Question: I am having an error when I use an example from the Sencha Docs website. The example is a grid which you can find <URL>
So I tried to copy all the code, but for some reason it does not work for me.
'app.js'
'''
const test = Ext.define('KitchenSink.view.grid.CellEditing', {
extend: 'Ext.grid.Panel',
requires: [
'Ext.selection.CellModel',
'Ext.grid.*',
'Ext.data.*',
'Ext.util.*',
'Ext.form.*',
'KitchenSink.model.grid.Plant'
],
xtype: 'cell-editing',
title: 'Edit Plants',
frame: true,
initComponent: function() {
this.cellEditing = new Ext.grid.plugin.CellEditing({
clicksToEdit: 1
});
Ext.apply(this, {
width: 680,
height: 350,
plugins: [this.cellEditing],
store: new Ext.data.Store({
// destroy the store if the grid is destroyed
autoDestroy: true,
model: KitchenSink.model.grid.Plant,
proxy: {
type: 'ajax',
// load remote data using HTTP
url: 'resources/data/grid/plants.xml',
// specify a XmlReader (coincides with the XML format of the returned data)
reader: {
type: 'xml',
// records will have a 'plant' tag
record: 'plant'
}
},
sorters: [{
property: 'common',
direction:'ASC'
}]
}),
columns: [{
header: 'Common Name',
dataIndex: 'common',
flex: 1,
editor: {
allowBlank: false
}
}, {
header: 'Light',
dataIndex: 'light',
width: 130,
editor: new Ext.form.field.ComboBox({
typeAhead: true,
triggerAction: 'all',
store: [
['Shade','Shade'],
['Mostly Shady','Mostly Shady'],
['Sun or Shade','Sun or Shade'],
['Mostly Sunny','Mostly Sunny'],
['Sunny','Sunny']
]
})
}, {
header: 'Price',
dataIndex: 'price',
width: 70,
align: 'right',
renderer: 'usMoney',
editor: {
xtype: 'numberfield',
allowBlank: false,
minValue: 0,
maxValue: 100000
}
}, {
header: 'Available',
dataIndex: 'availDate',
width: 95,
renderer: Ext.util.Format.dateRenderer('M d, Y'),
editor: {
xtype: 'datefield',
format: 'm/d/y',
minValue: '01/01/06',
disabledDays: [0, 6],
disabledDaysText: 'Plants are not available on the weekends'
}
}, {
xtype: 'checkcolumn',
header: 'Indoor?',
dataIndex: 'indoor',
width: 90,
stopSelection: false
}, {
xtype: 'actioncolumn',
width: 30,
sortable: false,
menuDisabled: true,
items: [{
icon: 'resources/images/icons/fam/delete.gif',
tooltip: 'Delete Plant',
scope: this,
handler: this.onRemoveClick
}]
}],
selModel: {
selType: 'cellmodel'
},
tbar: [{
text: 'Add Plant',
scope: this,
handler: this.onAddClick
}]
});
this.callParent();
this.on('afterlayout', this.loadStore, this, {
delay: 1,
single: true
})
},
loadStore: function() {
this.getStore().load({
// store loading is asynchronous, use a load listener or callback to handle results
callback: this.onStoreLoad
});
},
onStoreLoad: function(){
Ext.Msg.show({
title: 'Store Load Callback',
msg: 'store was loaded, data available for processing',
icon: Ext.Msg.INFO,
buttons: Ext.Msg.OK
});
},
onAddClick: function(){
// Create a model instance
var rec = new KitchenSink.model.grid.Plant({
common: 'New Plant 1',
light: 'Mostly Shady',
price: 0,
availDate: Ext.Date.clearTime(new Date()),
indoor: false
});
this.getStore().insert(0, rec);
this.cellEditing.startEditByPosition({
row: 0,
column: 0
});
},
onRemoveClick: function(grid, rowIndex){
this.getStore().removeAt(rowIndex);
}
})
Ext.application({
name: 'MyApp',
launch: function() {
Ext.create('Ext.container.Viewport', {
items: [{
items: test
}]
})
}
})
'''
'index.html':
'''
<html>
<head>
<!-- <meta http-equiv="Content-Type" content="text/html; charset=ISO-8859-1"> -->
<meta http-equiv="Content-Type" content="text/html; charset=utf-8" />
<!-- <link rel='shortcut icon' href='./imatges/icones/petits/login.png' type='image/png'> -->
<title>Sencha</title>
<!-- CDN 4.2.1- NEPTUNE -->
<link href="http://cdn.sencha.io/ext/gpl/4.2.1/resources/css/ext-all-neptune.css" rel="stylesheet" />
<script src="http://cdn.sencha.com/ext/gpl/4.2.1/ext-all.js"></script>
<link href="http://cdn.sencha.io/ext/gpl/4.2.1/resources/css/ext-all-neptune.css" rel="stylesheet" />
<!-- JScript -->
<script type="text/javascript" src="app.js"></script>
</head>
<body>
</body>
</html>
'''
I keep getting this error when I open it on the browser:

Why is it not working and how to solve this?
Thanks
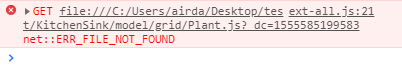
Answer: You're defining the 'CellEditing' and 'model.grid.Plant' with the app name of 'KitchenSink':
'''
const test = Ext.define('KitchenSink.view.grid.CellEditing',{
//rest of your code
requires: [
//other requires
'KitchenSink.model.grid.Plant'
]
store: new Ext.data.Store({
// destroy the store if the grid is destroyed
autoDestroy: true,
model: KitchenSink.model.grid.Plant,
//rest of store
onAddClick: function(){
// Create a model instance
var rec = new KitchenSink.model.grid.Plant({
//rest of model configs
'''
But in the 'Ext.application', you define the name of the application as "MyApp":
'''
Ext.application({
name: 'MyApp',
//other configs
'''
Change the name of the application to KitchenSink or define the 'CellEditing', the requires and the models like:
'''
const test = Ext.define('MyApp.view.grid.CellEditing',{
//rest of your code
'''
And see if it works.